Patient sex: M
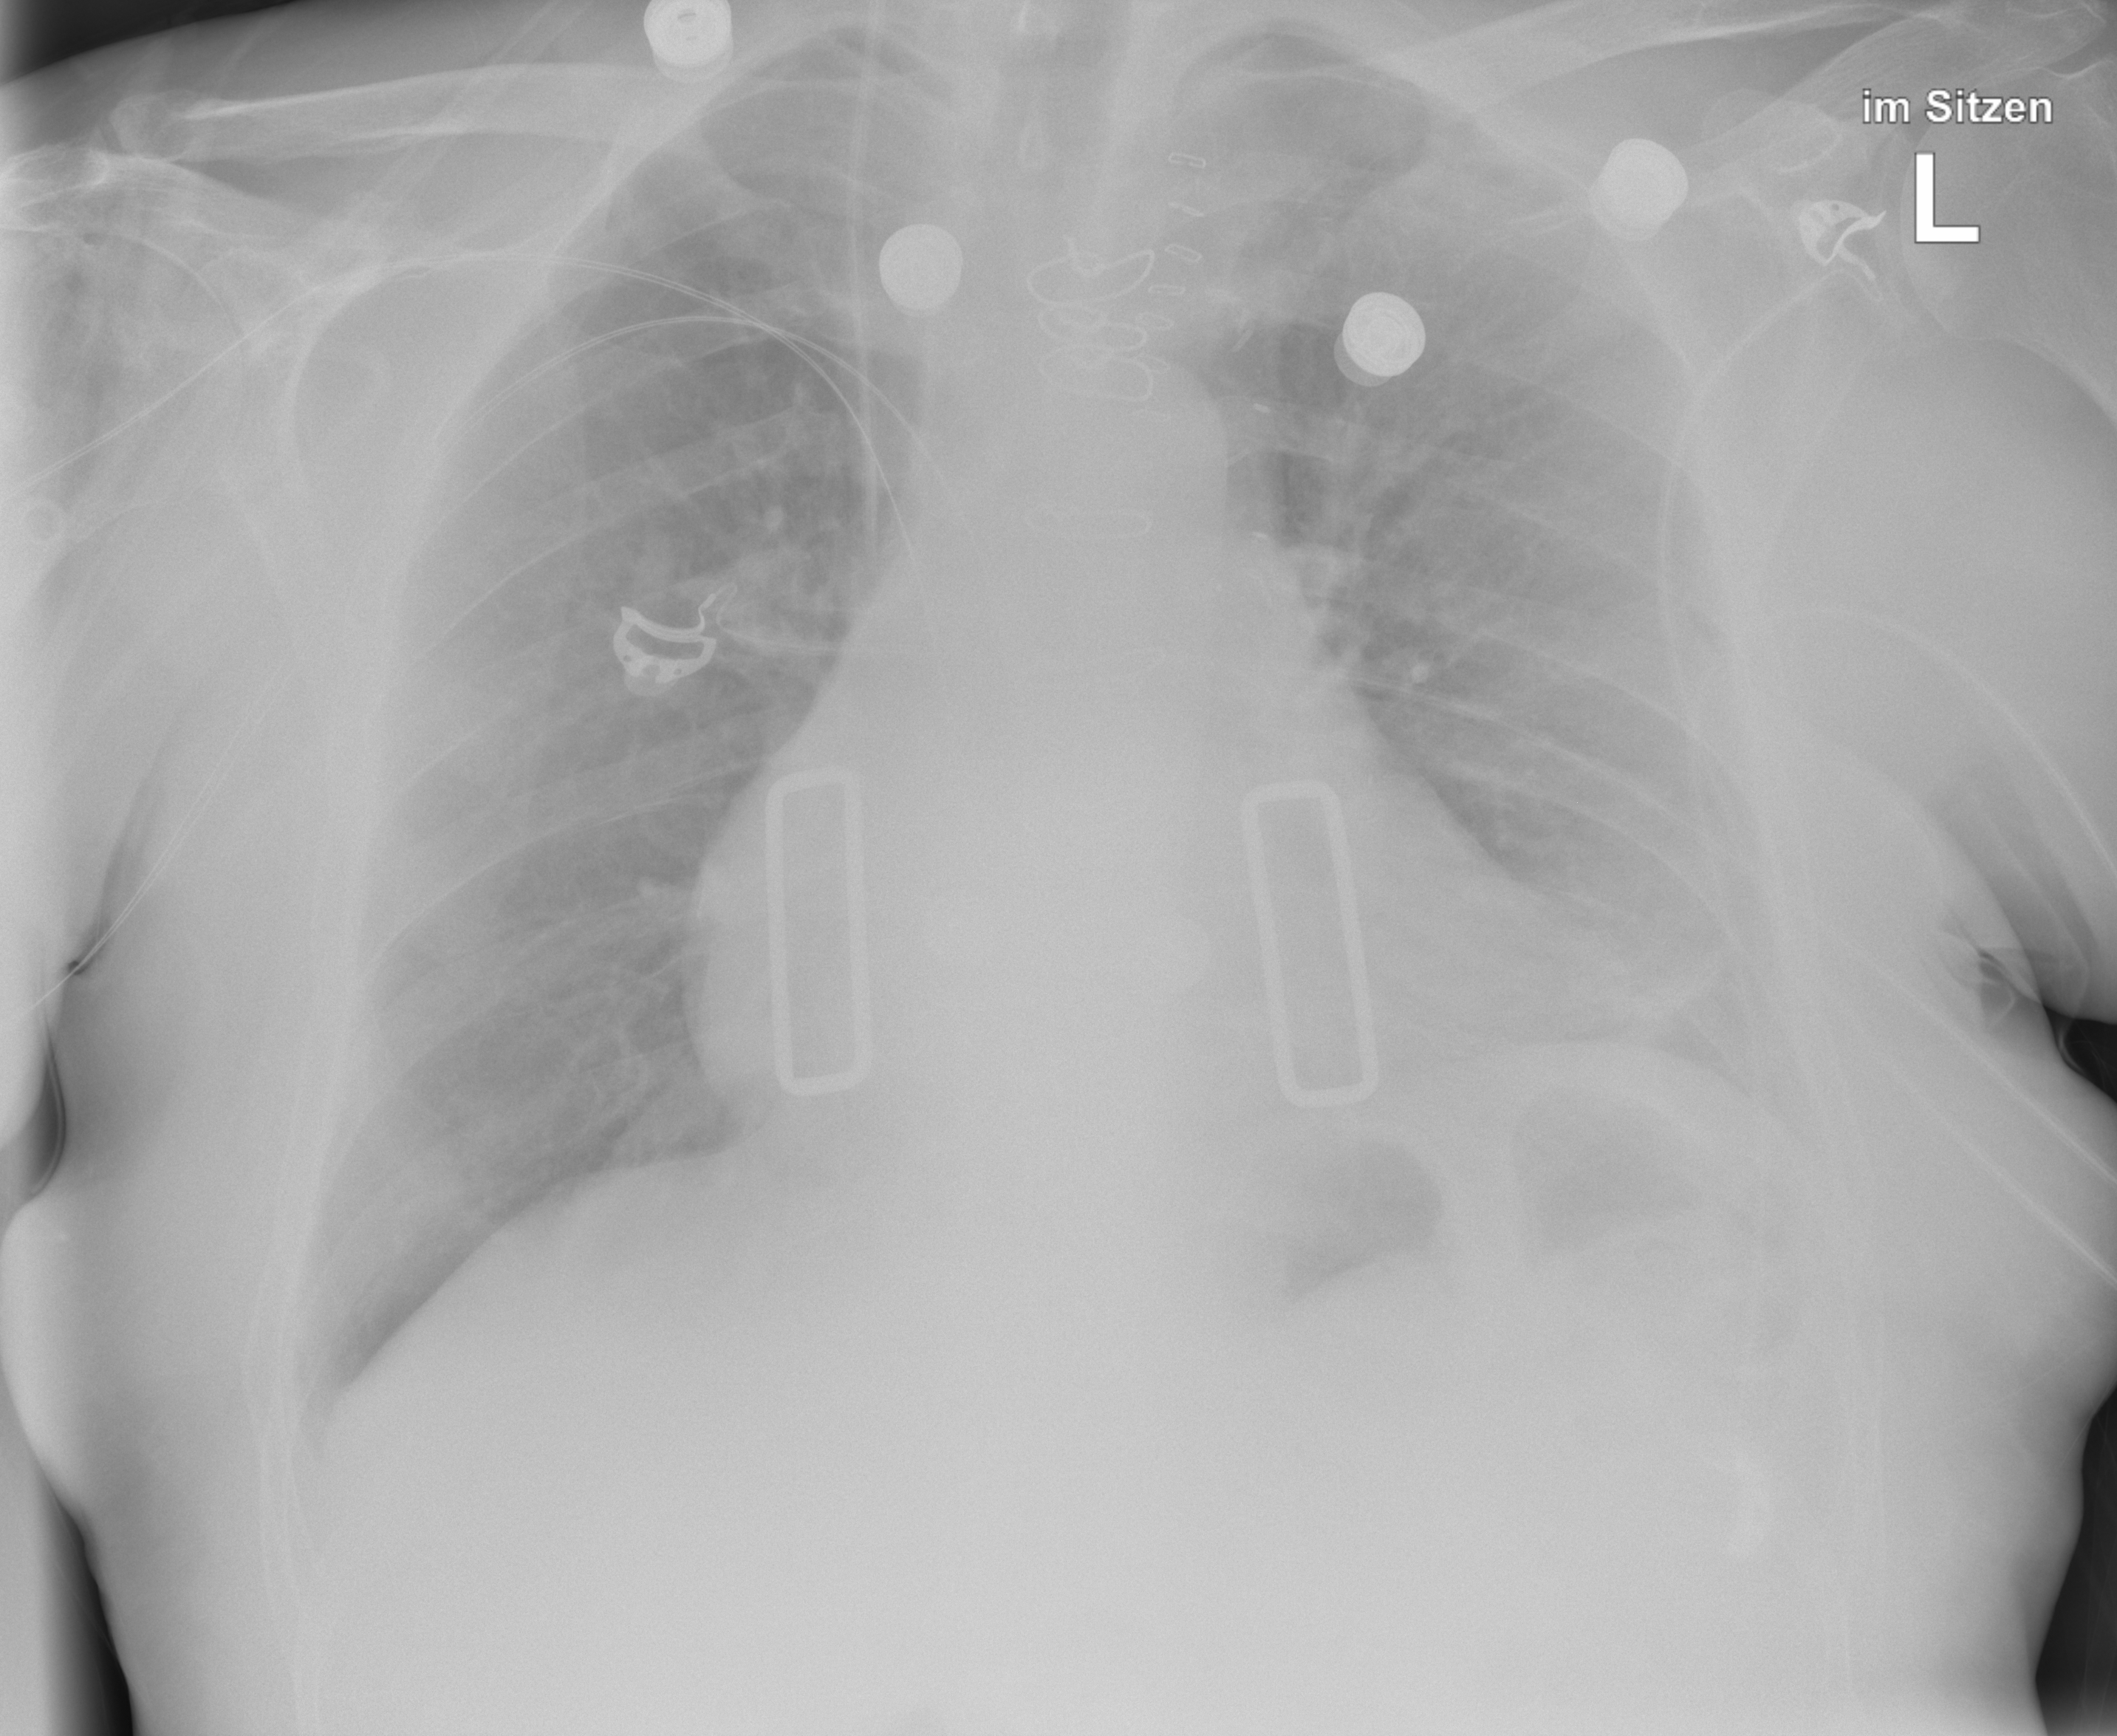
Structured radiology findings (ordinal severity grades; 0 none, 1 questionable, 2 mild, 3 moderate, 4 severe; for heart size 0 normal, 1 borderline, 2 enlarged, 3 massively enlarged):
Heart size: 2
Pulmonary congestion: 0
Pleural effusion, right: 0
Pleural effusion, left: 2
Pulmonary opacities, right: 0
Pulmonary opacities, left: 0
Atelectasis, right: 0
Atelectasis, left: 2